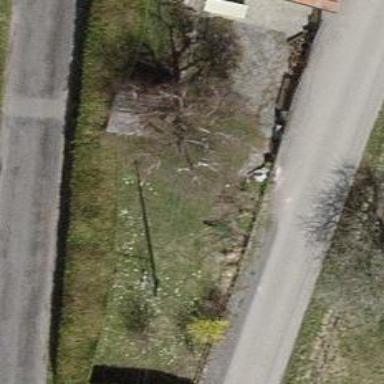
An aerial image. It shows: Tree in garden.